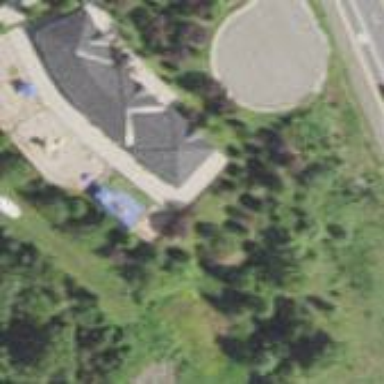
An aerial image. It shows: Kindergarten building.